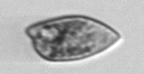
Label: Prorocentrum_dentatum